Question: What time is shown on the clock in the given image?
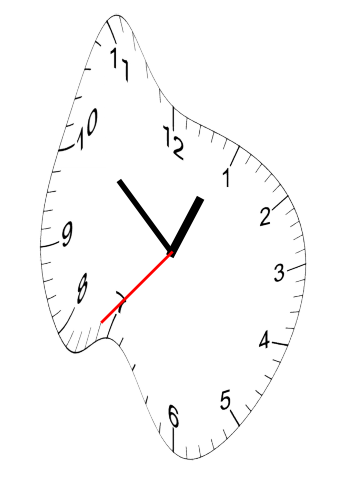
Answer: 12:51:37